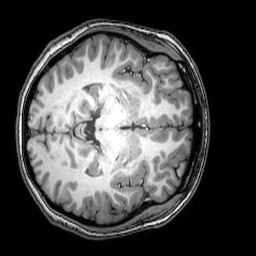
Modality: T1w
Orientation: axial
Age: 20
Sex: female
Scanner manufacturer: philips
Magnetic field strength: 3 T
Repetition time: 0.008113 s
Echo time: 0.003709 s